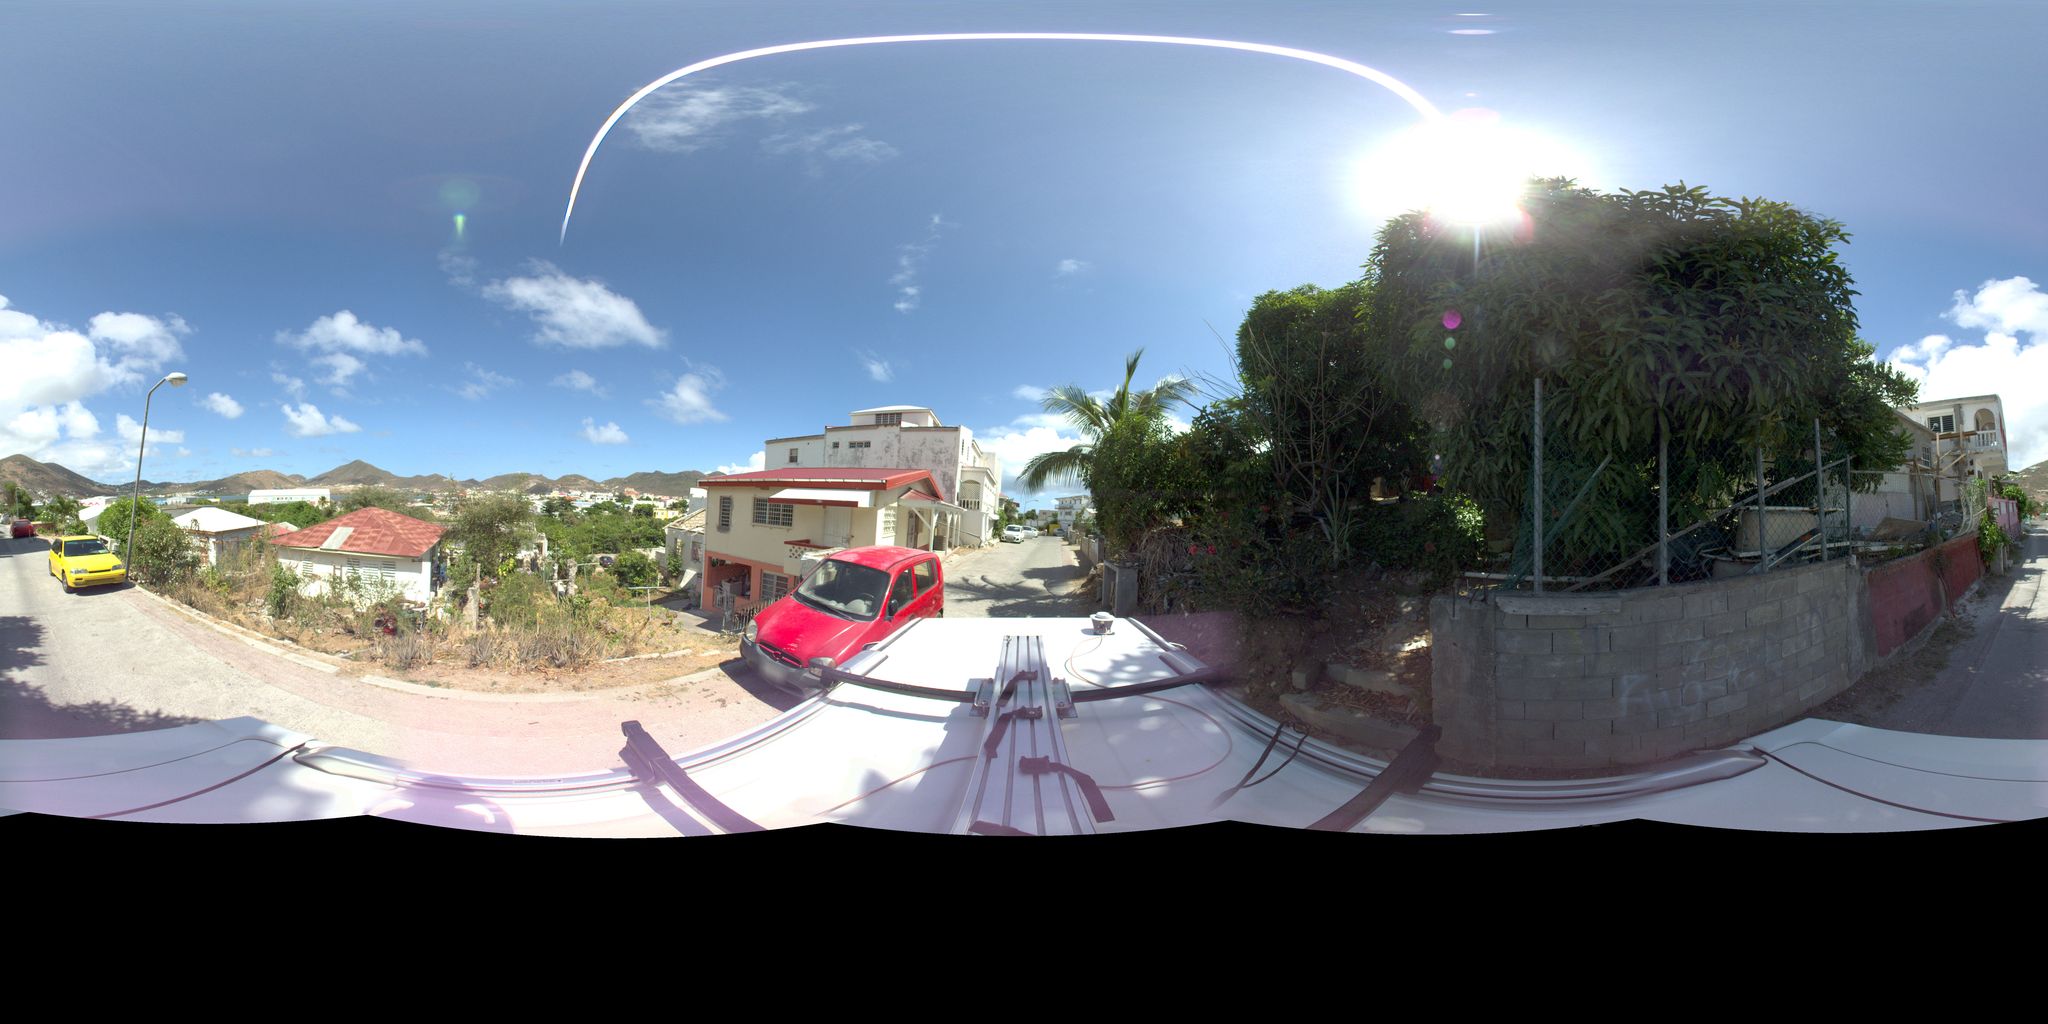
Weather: clear
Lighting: day
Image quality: slightly poor
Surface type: driving surface
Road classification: residential
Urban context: dense urban cluster
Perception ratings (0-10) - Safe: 0.33, Lively: 4.05, Beautiful: 3.89, Boring: 1.21, Depressing: 2.88, Wealthy: 1.15